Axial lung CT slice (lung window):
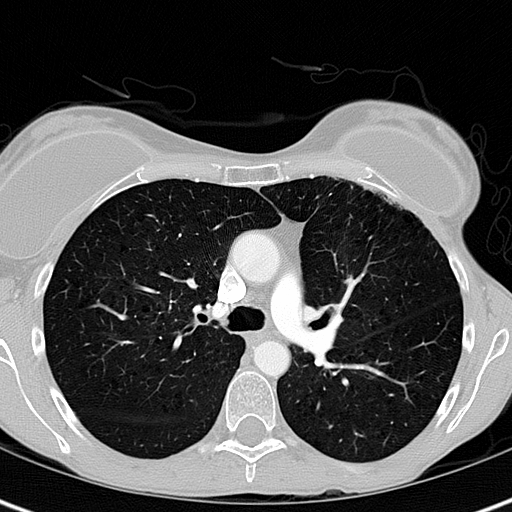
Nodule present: no